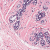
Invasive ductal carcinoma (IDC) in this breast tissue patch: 0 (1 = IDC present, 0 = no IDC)